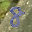
Label: 8